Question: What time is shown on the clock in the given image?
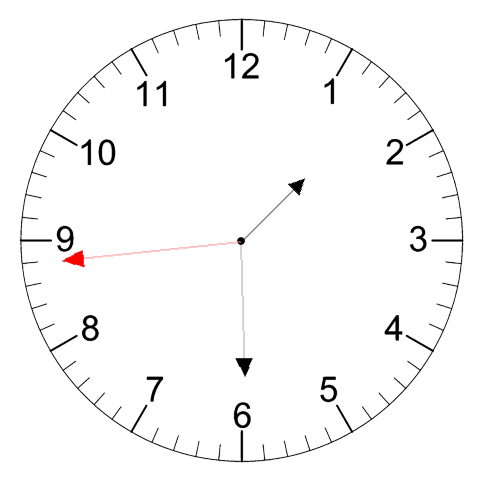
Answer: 01:29:44